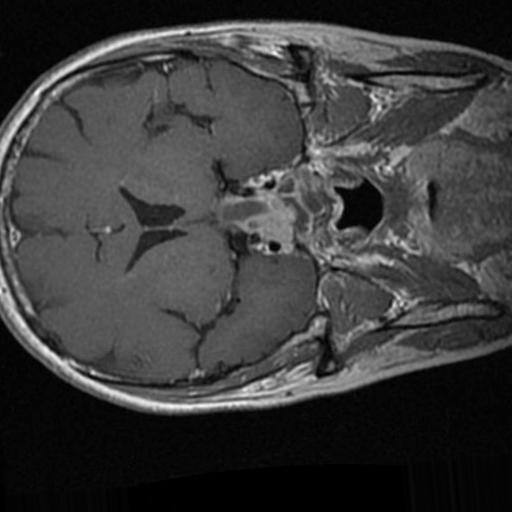
Label: brain_tumor